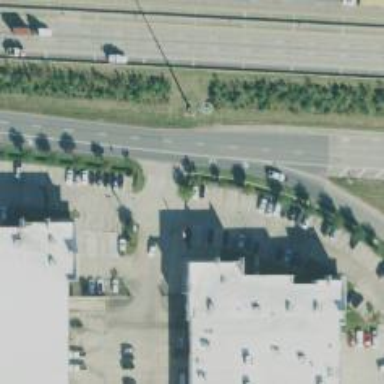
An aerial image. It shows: Secondary road with frontage road.